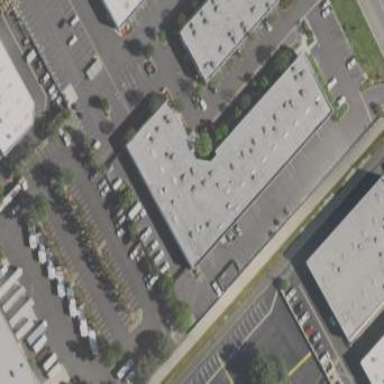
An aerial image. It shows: Warehouse.